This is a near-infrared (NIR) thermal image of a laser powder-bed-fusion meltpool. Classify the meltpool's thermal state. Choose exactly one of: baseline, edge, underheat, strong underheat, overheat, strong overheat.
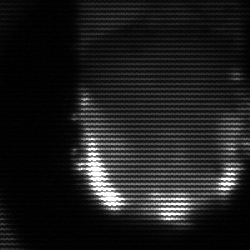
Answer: baseline